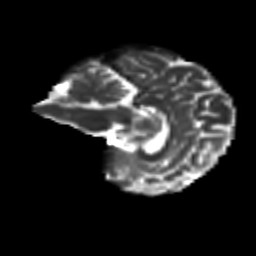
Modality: T2w
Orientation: sagittal
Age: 53
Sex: female
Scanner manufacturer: siemens
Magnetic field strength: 3 T
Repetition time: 8.6 s
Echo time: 0.095 s